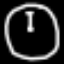
Label: clock